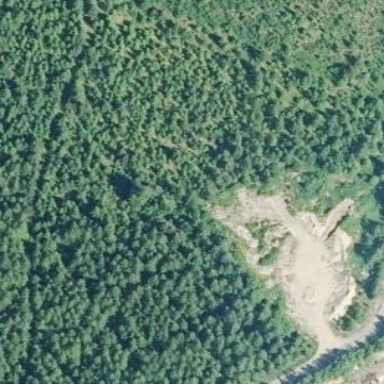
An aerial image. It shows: Forest area.